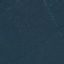
Label: Forest